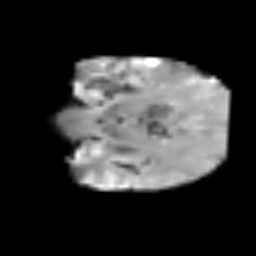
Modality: T2w
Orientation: coronal
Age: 58
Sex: female
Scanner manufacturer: siemens
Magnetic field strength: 3 T
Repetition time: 3.2 s
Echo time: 0.081 s